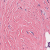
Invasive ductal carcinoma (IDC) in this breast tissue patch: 0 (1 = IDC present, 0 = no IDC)